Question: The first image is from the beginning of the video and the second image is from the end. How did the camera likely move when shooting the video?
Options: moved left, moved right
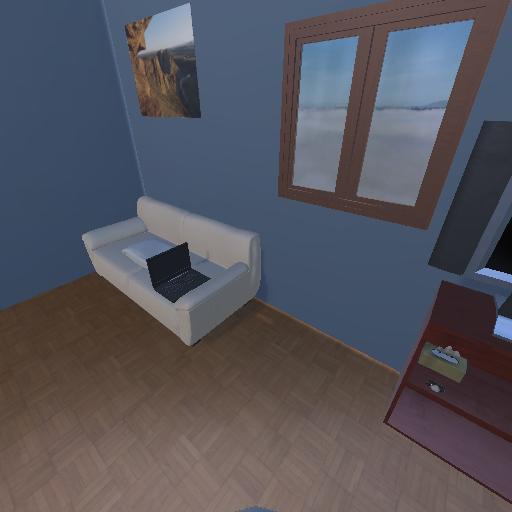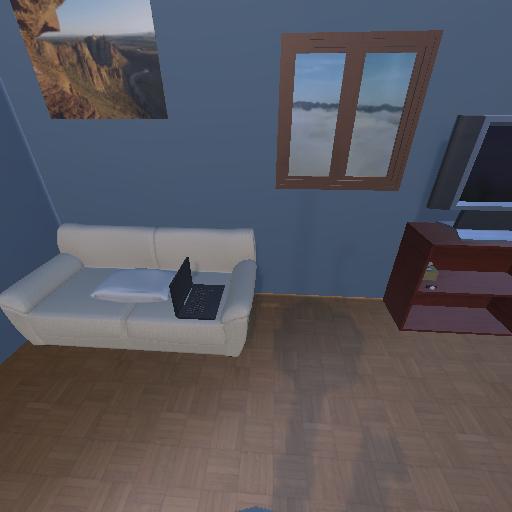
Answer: moved left